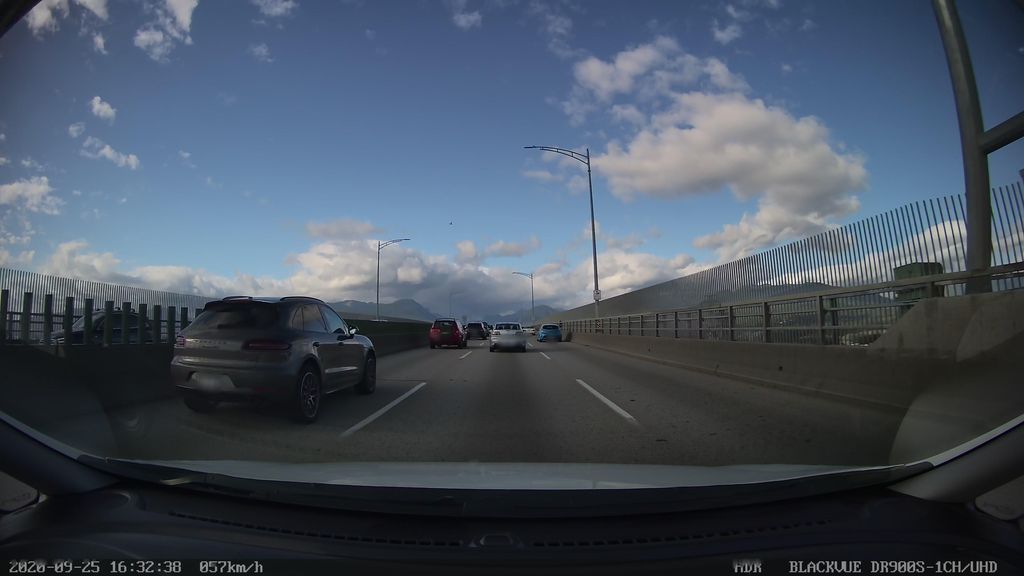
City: vancouver